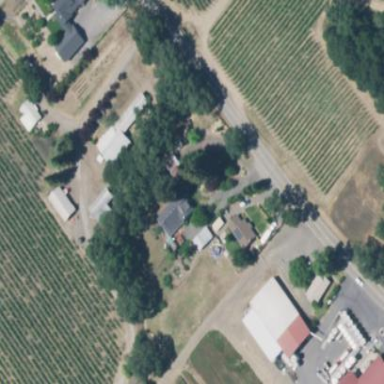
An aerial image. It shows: Vineyard where grapes are grown.